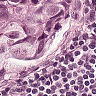
Metastatic tissue present: yes